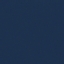
Land use / land cover class: SeaLake